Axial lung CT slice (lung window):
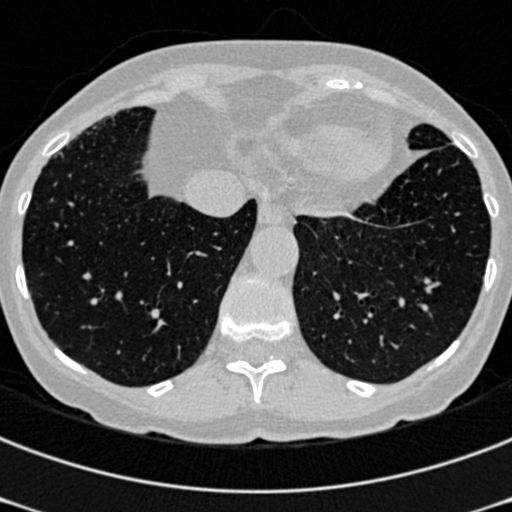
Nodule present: no